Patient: sex M, age 50
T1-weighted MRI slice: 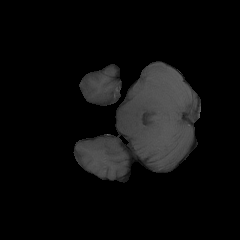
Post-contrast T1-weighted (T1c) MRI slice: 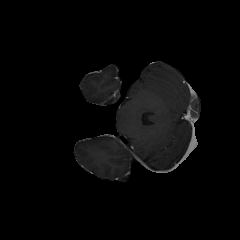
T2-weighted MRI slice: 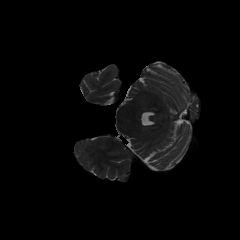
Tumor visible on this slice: no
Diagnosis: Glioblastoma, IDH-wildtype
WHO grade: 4